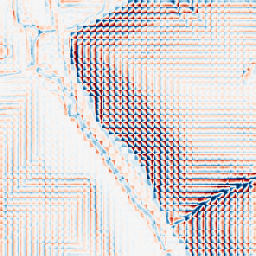
Category: wavelet
Decomposition family: wavelet_dwt
Decomposition parameters: wavelet: haar
level: 3
Upsampling method: lanczos
Upsampling parameters: scale: 2
Upsampling scale: 2